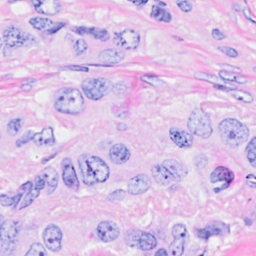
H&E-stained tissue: Breast